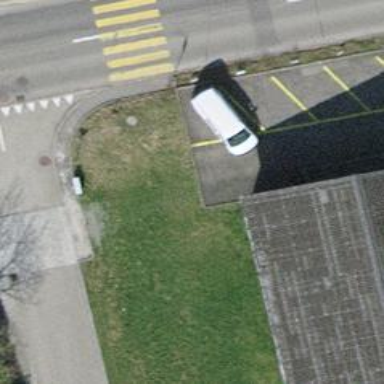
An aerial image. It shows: Car sharing facility.